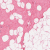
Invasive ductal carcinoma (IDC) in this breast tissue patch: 0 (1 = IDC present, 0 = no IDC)